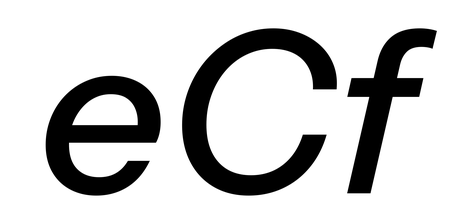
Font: InstrumentSans-Italic_Medium_Italic